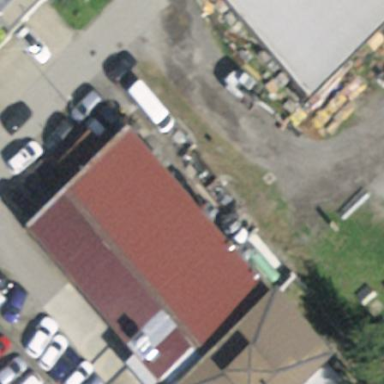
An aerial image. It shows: Industrial building.